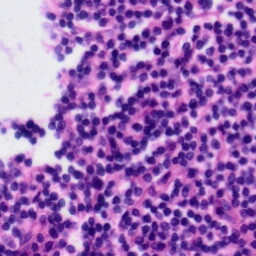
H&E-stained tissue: Tonsil